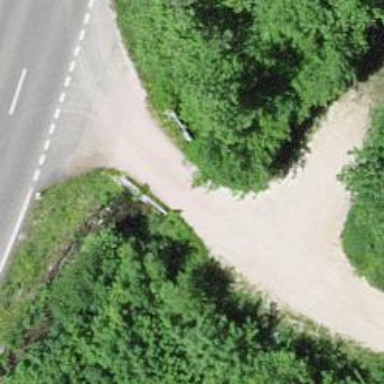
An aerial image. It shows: Track road on gravel surface leading over bridge with grade 2 track type.